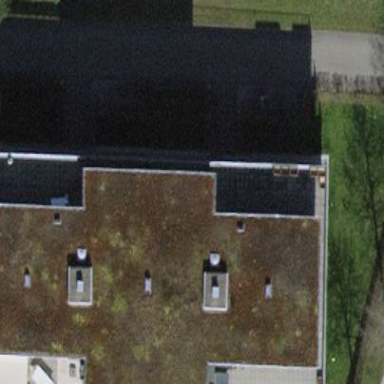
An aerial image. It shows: Flat-roofed apartment building.